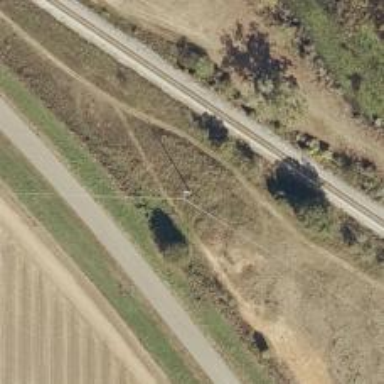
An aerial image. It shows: Power pole.